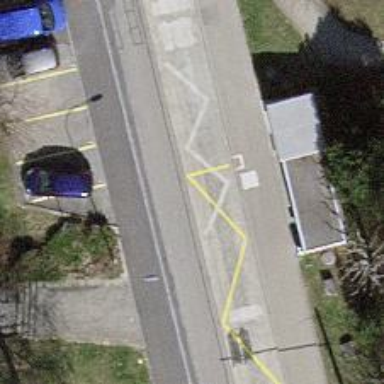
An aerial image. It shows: Bus stop for trolleybuses with designated stop position for public transport.